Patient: sex M, age 81
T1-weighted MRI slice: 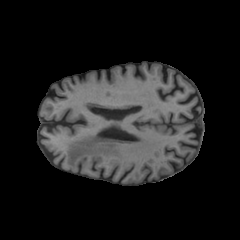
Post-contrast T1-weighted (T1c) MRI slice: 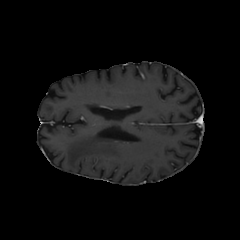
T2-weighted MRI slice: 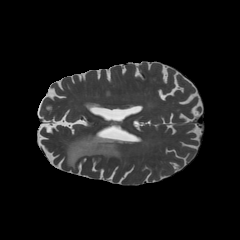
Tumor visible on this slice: yes
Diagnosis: Glioblastoma, IDH-wildtype
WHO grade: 4